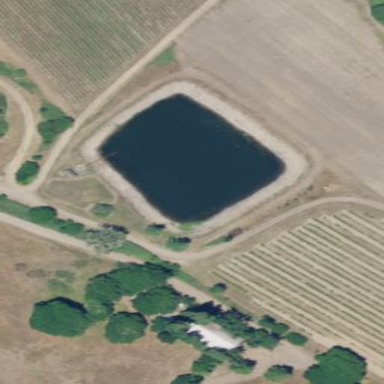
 specifically pond used for water storage."